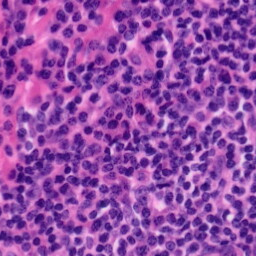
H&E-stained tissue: Tonsil